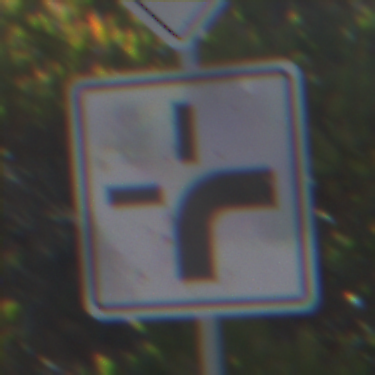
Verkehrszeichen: VerlaufVorfahrtsstrasse3
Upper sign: Vorfahrtsstrasse
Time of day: MorningAfternoon
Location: Outdoor (Nature)
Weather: Clear
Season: NotSpecified
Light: Natural